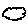
Label: cloud